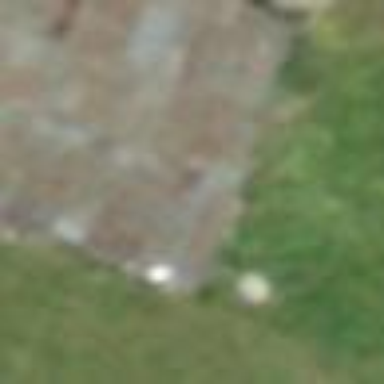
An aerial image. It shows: Building with tiled roof.